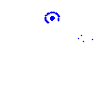
Particle: electron